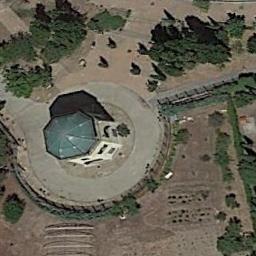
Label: church